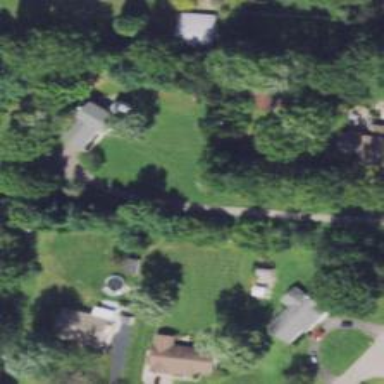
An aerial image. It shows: Driveway.